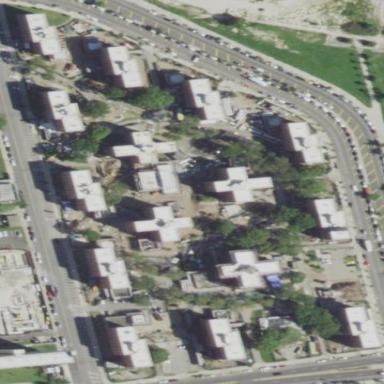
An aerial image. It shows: Residential area with apartments.